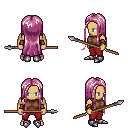
a pixel art fantasy rpg character, male body template, human, tanned skin, brown sleeveless shirt, red pants, pink extra-long hairstyle, cloth bracers, metal boots, spear, four views (front, back, left, right), 2x2 character sprite sheet, small pixel art, hard edges, no anti-aliasing